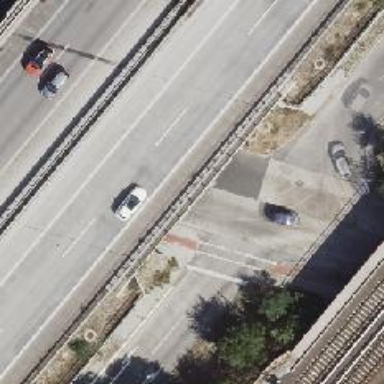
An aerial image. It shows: Secondary road with concrete surface and cycle track on the right.